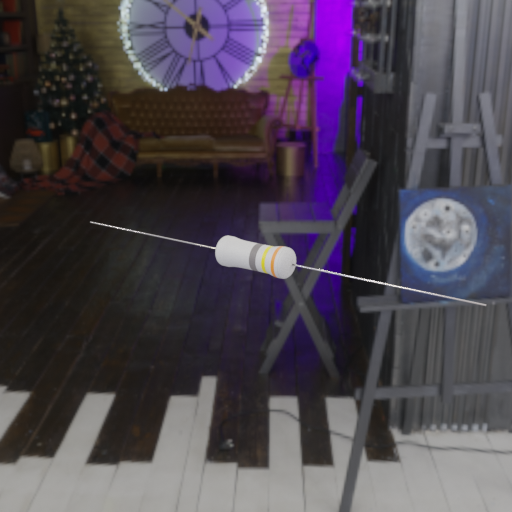
Resistor colour bands (in order): gray, yellow, orange